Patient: sex M, age 64
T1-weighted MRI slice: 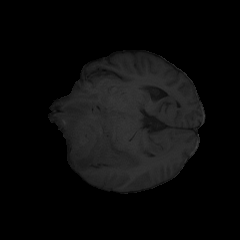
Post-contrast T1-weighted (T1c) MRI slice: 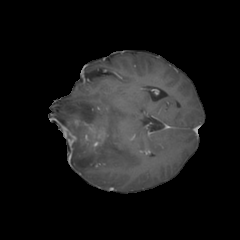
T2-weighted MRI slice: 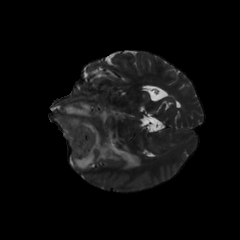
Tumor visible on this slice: yes
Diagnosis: Astrocytoma, IDH-mutant
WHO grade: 3